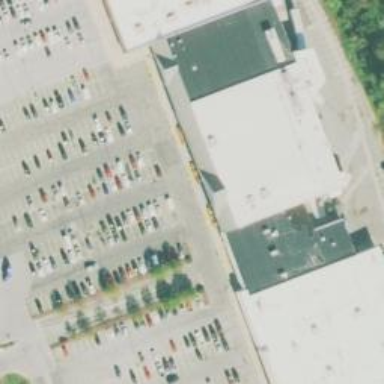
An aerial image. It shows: Supermarket.